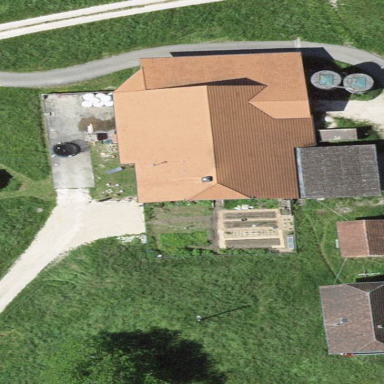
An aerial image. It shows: Farmyard area.